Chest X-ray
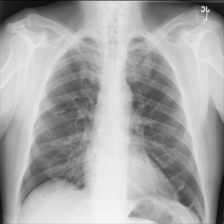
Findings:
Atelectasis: negative
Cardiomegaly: negative
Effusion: negative
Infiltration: negative
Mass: negative
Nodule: negative
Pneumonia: negative
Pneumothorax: negative
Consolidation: negative
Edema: negative
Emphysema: negative
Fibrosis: negative
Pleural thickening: negative
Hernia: negative